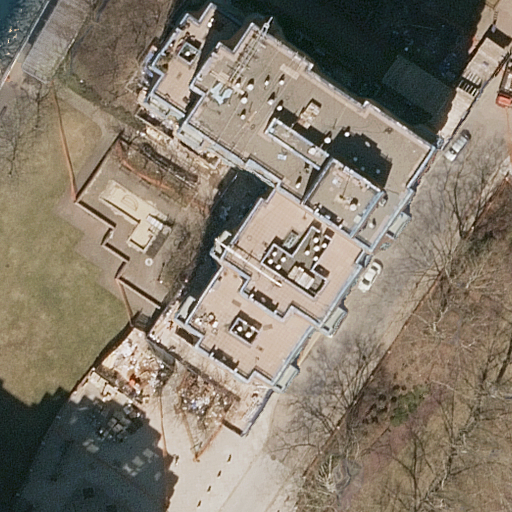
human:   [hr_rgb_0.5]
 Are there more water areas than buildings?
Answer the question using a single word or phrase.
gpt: no

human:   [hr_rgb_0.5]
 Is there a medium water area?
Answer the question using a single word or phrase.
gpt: no

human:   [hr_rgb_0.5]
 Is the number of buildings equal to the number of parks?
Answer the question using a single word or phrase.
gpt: no

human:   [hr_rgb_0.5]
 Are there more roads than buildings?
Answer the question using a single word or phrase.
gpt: yes

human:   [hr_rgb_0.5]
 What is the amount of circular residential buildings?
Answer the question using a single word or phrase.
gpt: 0

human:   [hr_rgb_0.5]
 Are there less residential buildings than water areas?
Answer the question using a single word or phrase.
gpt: no

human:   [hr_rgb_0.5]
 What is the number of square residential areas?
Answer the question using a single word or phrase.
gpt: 0

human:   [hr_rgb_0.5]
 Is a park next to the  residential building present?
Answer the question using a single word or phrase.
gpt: yes

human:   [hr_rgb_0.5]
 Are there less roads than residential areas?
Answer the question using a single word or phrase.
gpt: no

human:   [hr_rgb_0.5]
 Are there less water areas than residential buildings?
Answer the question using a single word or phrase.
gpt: no

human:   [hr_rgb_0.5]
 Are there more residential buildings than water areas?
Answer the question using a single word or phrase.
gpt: no

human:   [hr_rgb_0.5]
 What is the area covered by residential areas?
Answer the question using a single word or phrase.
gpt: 6655m2

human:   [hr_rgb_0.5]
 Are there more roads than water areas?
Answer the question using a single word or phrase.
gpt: yes

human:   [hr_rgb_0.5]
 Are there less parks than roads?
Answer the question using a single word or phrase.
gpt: yes

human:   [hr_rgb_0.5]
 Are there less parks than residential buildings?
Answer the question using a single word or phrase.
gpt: no

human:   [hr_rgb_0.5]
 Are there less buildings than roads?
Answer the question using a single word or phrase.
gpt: yes

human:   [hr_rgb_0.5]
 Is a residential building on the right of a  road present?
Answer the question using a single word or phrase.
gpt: yes

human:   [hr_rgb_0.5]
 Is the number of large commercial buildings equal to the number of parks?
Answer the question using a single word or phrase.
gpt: no

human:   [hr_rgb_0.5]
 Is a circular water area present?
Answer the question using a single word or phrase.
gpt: no

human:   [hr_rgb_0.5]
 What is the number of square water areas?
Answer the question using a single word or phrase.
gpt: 0

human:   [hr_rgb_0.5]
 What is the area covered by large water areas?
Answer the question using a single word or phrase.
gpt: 0m2

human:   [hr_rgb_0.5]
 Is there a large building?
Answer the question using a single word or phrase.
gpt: yes

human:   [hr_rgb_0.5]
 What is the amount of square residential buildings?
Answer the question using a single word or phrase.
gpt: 0

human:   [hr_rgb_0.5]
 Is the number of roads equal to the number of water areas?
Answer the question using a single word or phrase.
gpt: no

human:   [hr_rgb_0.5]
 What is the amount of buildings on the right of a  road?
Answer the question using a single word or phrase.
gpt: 1

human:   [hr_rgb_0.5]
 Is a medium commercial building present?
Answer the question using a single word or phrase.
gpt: no

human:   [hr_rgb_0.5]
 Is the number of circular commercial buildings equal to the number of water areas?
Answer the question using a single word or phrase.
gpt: no

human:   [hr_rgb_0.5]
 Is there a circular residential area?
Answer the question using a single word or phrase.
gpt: no

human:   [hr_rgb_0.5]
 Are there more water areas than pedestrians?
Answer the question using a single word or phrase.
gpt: no

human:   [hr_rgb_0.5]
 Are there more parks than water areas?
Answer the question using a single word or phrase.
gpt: yes

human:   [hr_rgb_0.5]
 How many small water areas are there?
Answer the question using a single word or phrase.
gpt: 1

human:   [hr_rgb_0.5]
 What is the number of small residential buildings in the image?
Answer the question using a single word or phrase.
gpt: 0

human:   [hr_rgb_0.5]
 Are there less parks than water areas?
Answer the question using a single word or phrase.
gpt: no

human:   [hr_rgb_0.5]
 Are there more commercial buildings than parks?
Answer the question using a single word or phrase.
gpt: no

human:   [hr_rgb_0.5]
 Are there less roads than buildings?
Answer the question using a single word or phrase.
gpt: no

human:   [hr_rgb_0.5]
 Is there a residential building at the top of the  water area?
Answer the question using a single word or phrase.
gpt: no